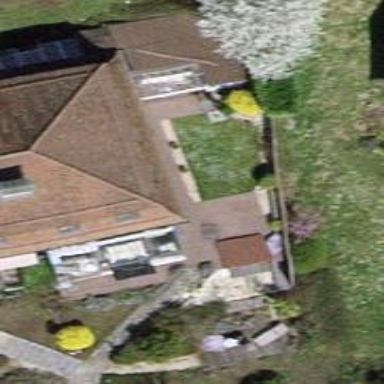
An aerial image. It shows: Semi-detached house.